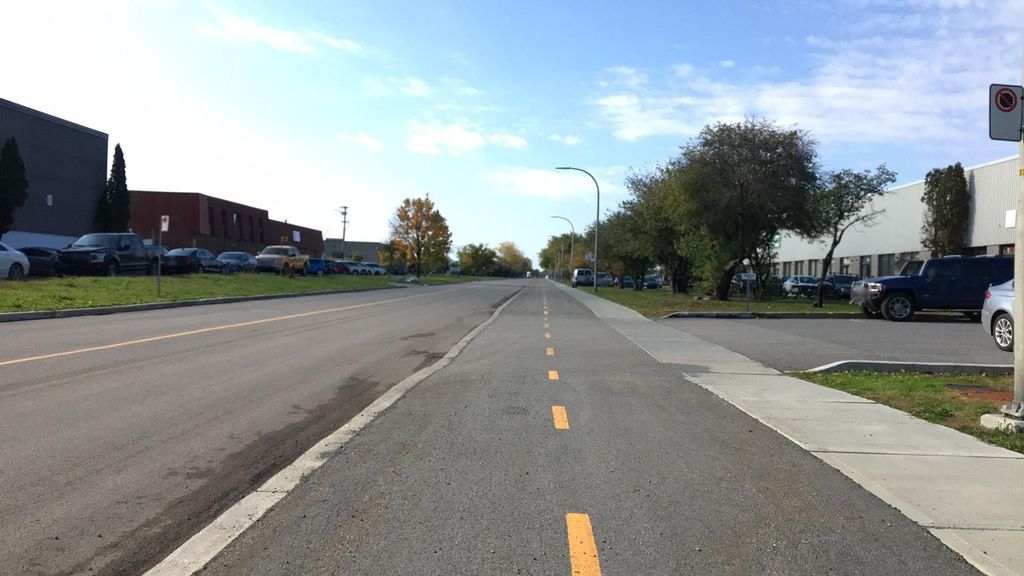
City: montreal